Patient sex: M
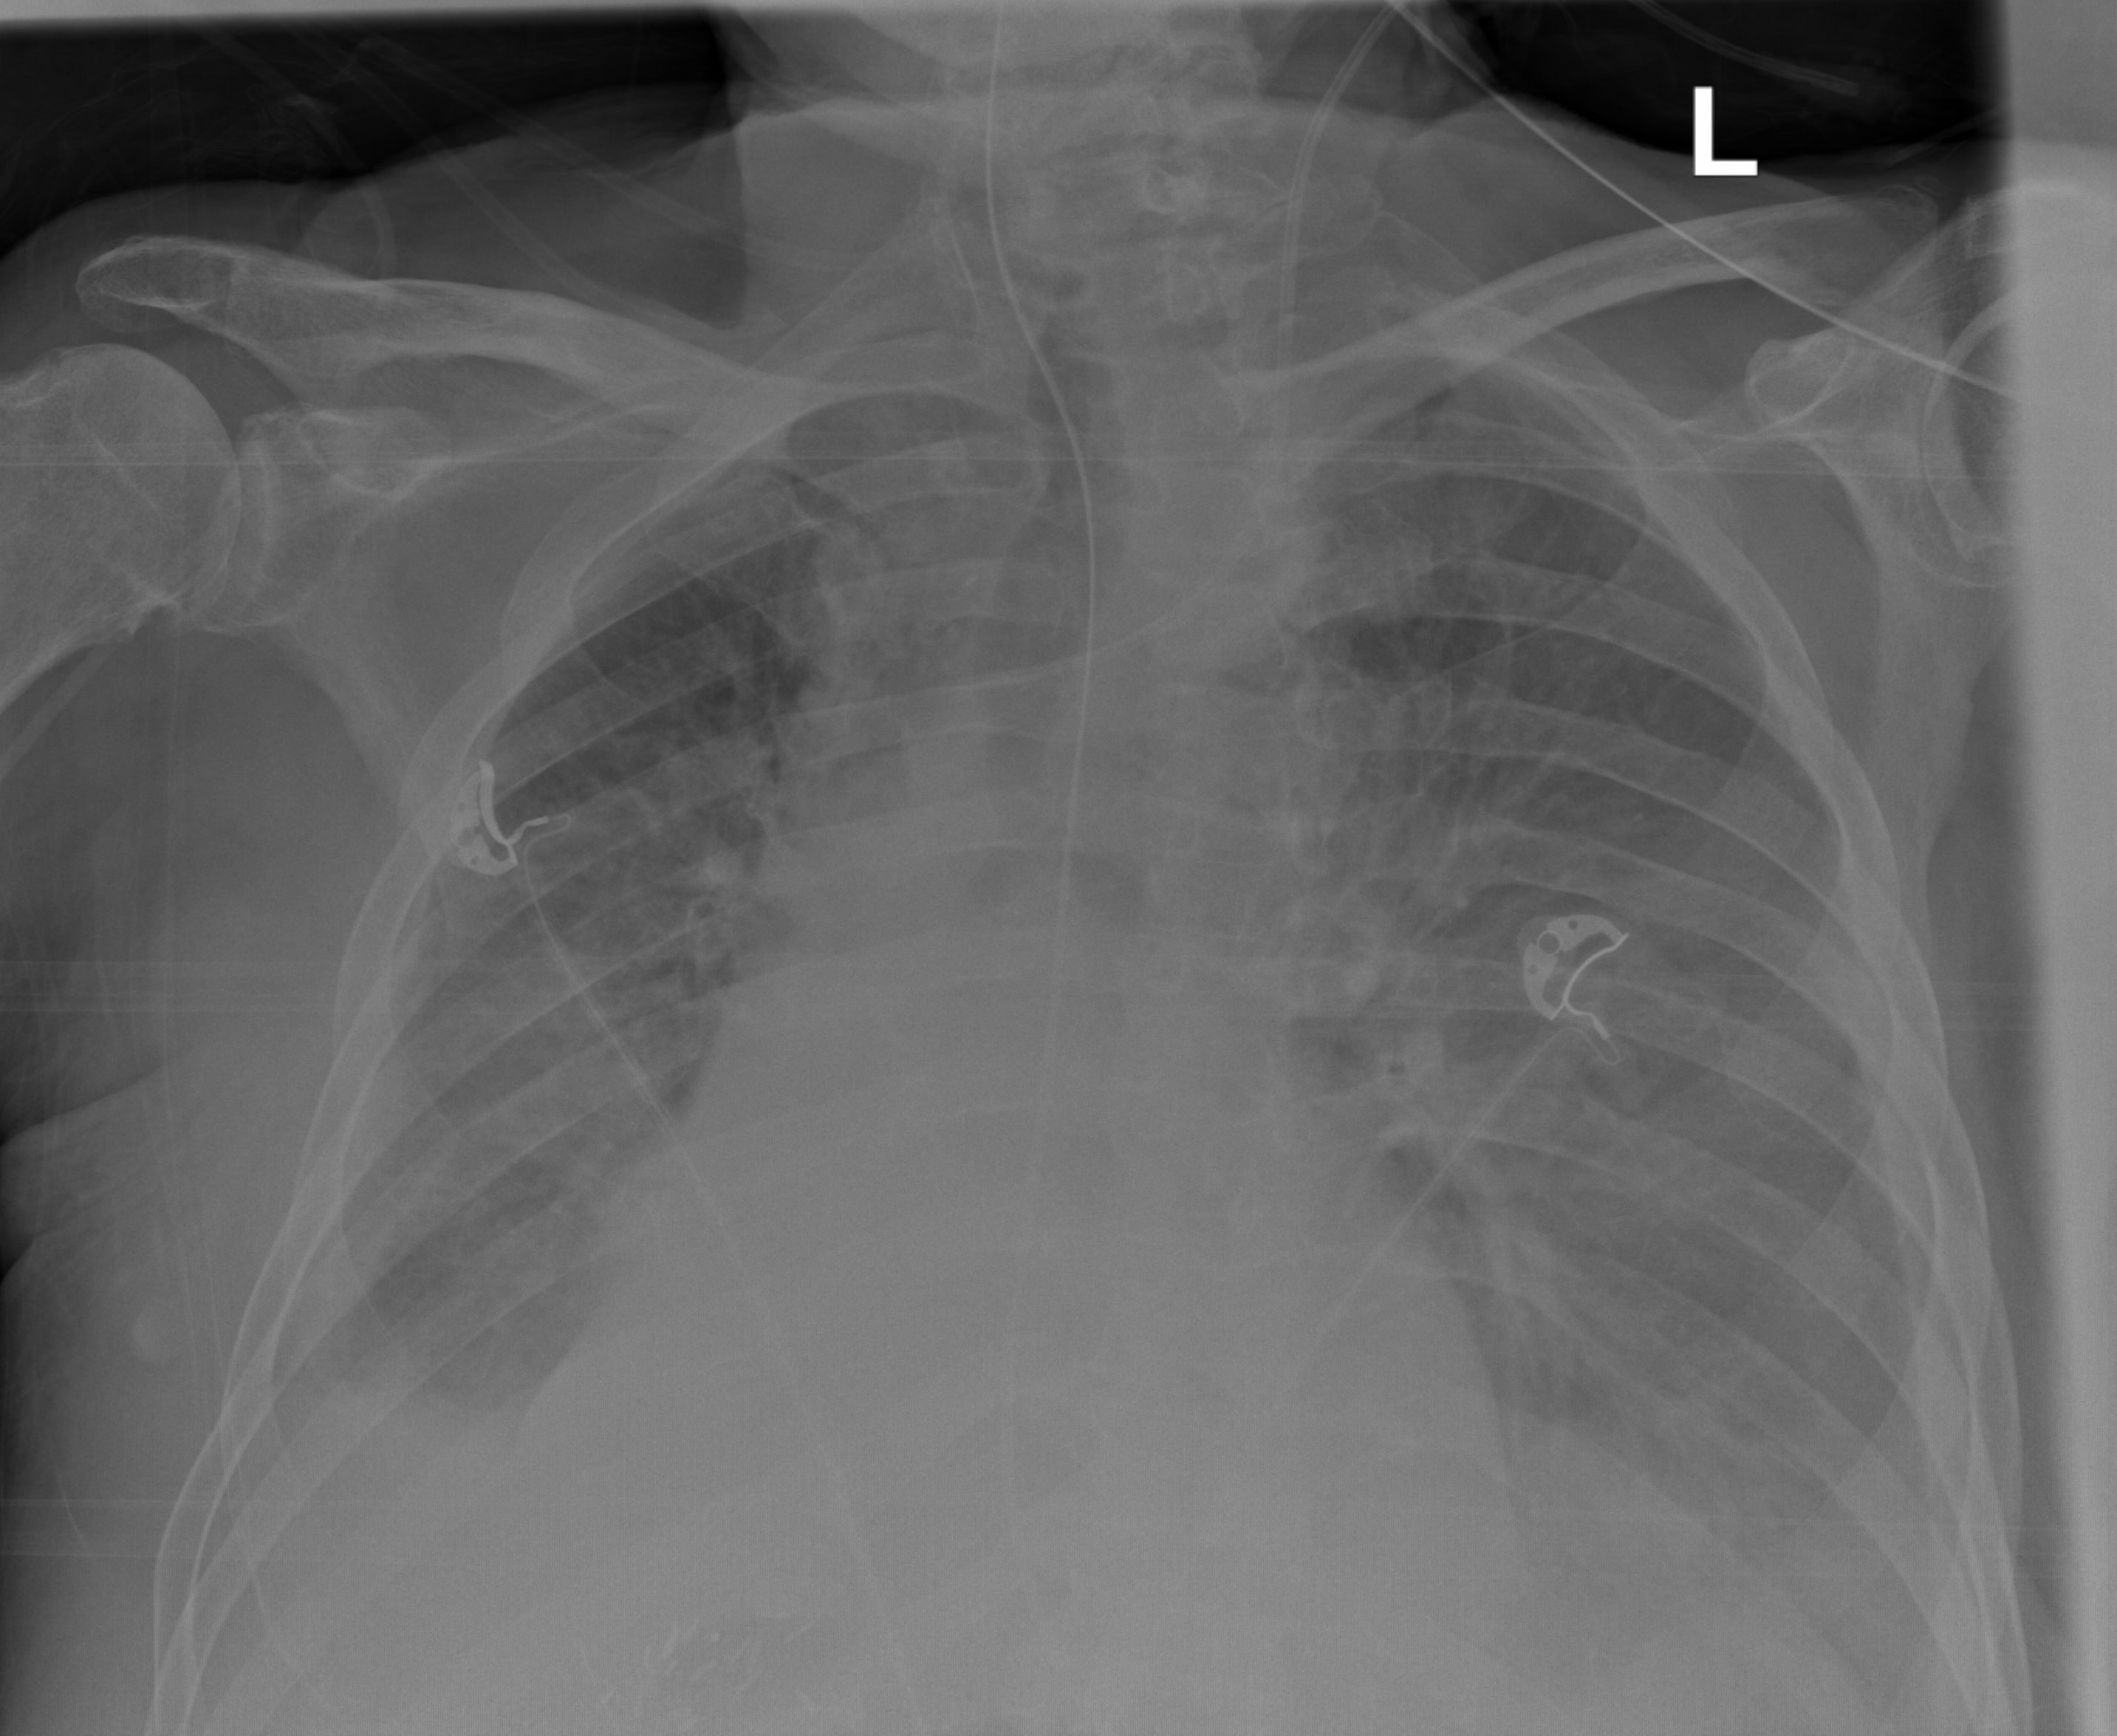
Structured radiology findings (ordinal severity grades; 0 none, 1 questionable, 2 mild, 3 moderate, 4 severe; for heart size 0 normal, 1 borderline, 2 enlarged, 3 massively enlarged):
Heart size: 2
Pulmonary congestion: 2
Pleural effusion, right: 2
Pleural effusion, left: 2
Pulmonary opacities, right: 2
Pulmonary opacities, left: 0
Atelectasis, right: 2
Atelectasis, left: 2